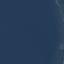
Label: SeaLake